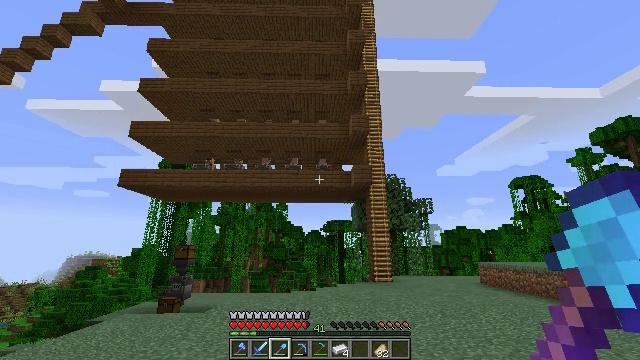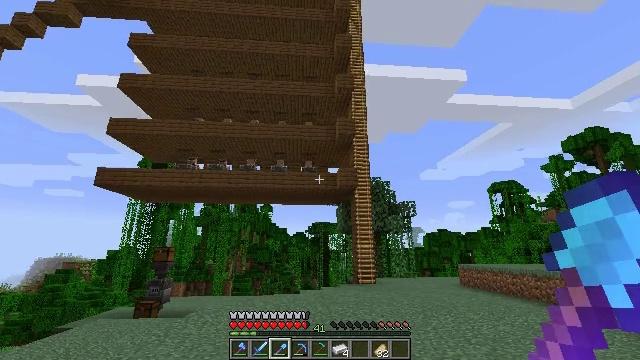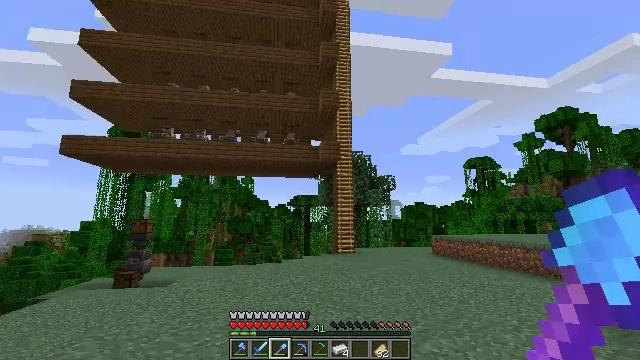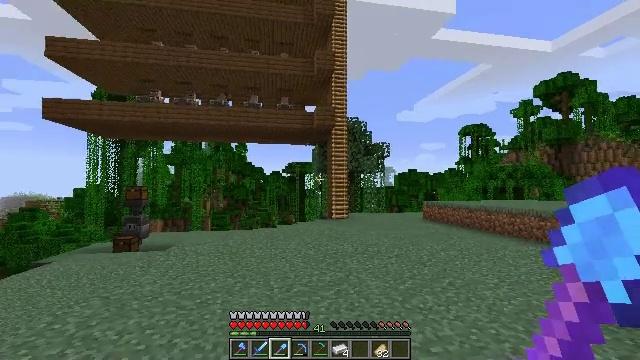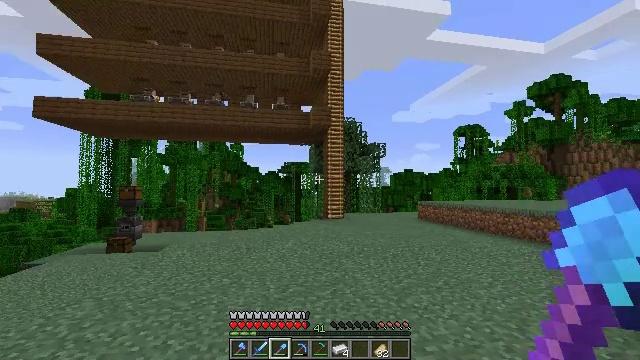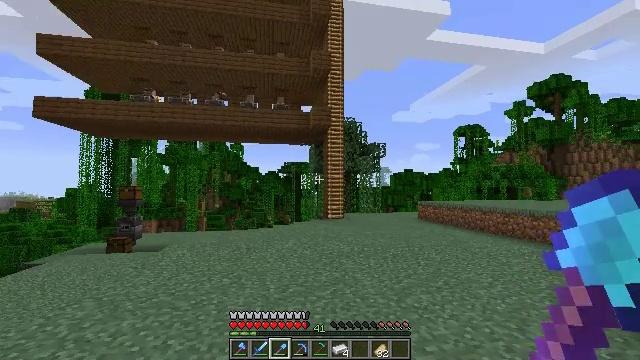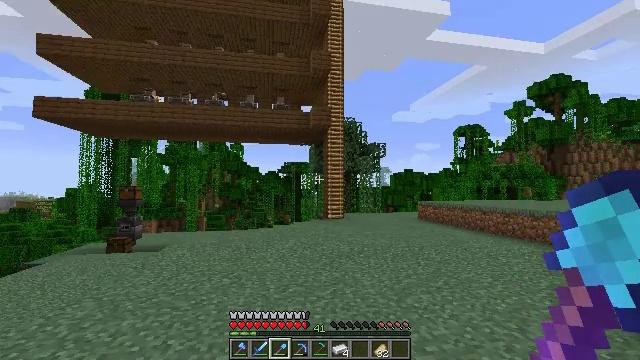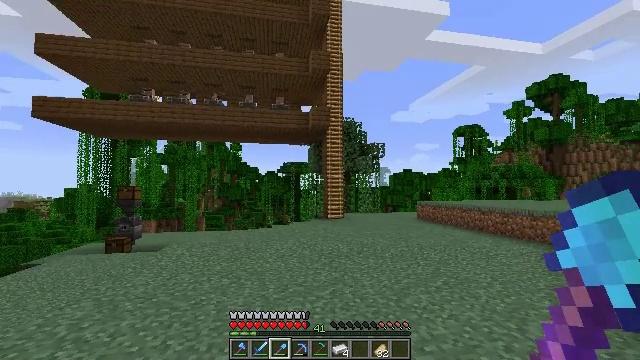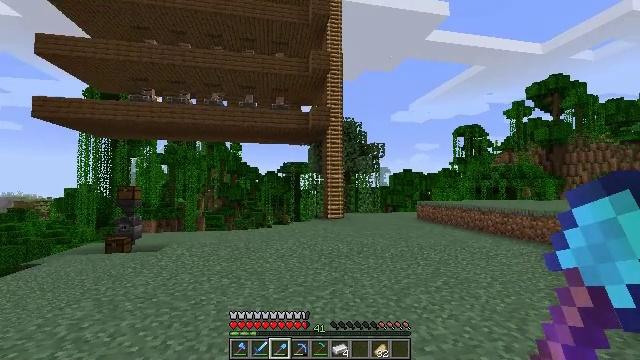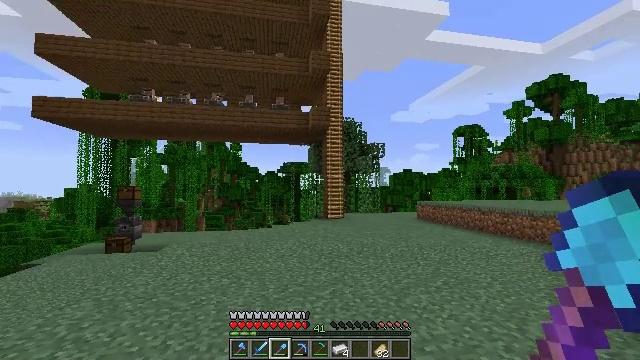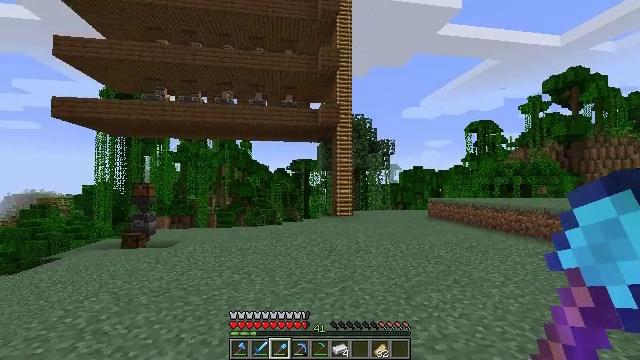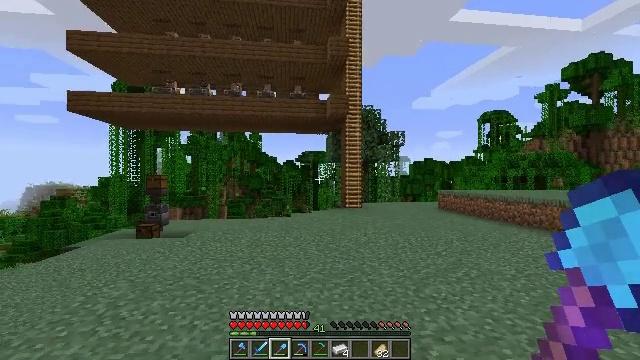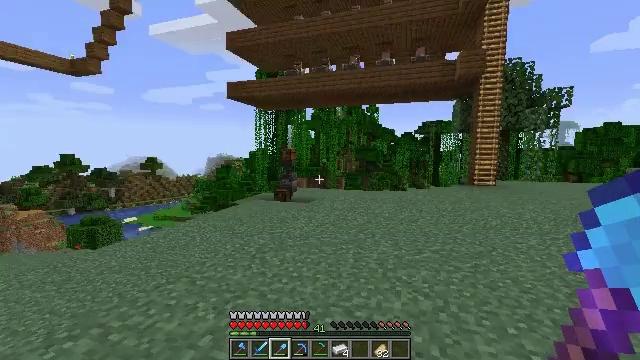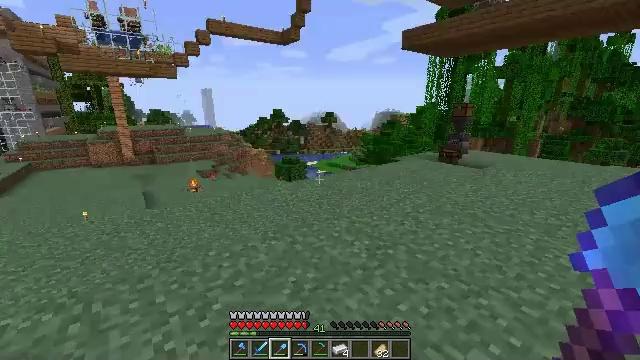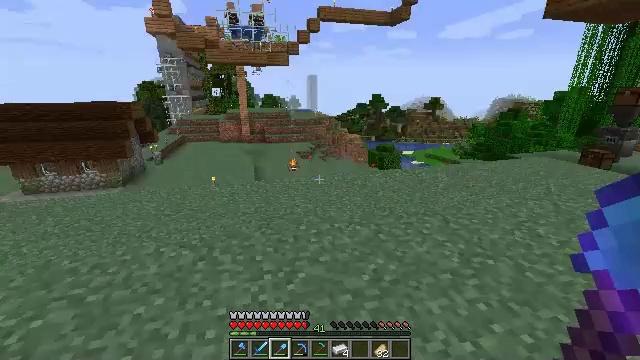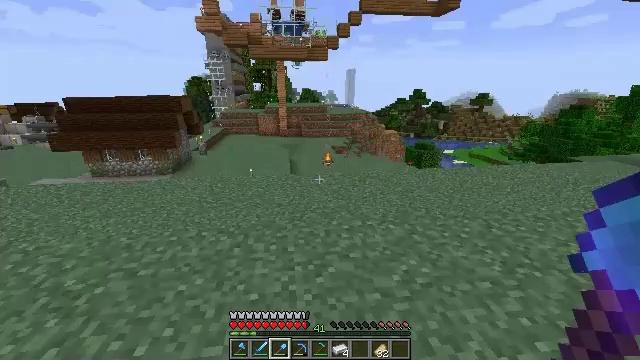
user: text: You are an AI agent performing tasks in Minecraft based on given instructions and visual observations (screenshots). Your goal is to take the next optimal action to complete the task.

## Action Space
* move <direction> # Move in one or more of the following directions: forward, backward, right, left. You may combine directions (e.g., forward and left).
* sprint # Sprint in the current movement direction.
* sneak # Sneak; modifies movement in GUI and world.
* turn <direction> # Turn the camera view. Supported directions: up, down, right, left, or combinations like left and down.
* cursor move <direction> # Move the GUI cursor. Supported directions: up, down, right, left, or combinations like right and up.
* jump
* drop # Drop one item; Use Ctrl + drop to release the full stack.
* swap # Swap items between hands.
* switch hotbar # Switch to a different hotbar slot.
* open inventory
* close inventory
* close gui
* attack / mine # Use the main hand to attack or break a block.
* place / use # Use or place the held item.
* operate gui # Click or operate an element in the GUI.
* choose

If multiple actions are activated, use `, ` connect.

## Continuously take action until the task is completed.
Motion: motion action
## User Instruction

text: Take dried kelp to craft a dried kelp block.
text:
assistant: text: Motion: turn right
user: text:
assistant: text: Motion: turn right and down
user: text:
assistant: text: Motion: turn right and down
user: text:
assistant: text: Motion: no_op
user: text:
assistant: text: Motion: no_op
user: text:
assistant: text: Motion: no_op
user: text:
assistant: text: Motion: no_op
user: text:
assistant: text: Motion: no_op
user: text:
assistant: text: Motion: no_op
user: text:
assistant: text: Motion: turn left
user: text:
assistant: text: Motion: turn left and down
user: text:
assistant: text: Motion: turn left and down
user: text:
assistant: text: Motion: turn left and down
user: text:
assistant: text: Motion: turn left and down
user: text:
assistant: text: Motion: turn left and down
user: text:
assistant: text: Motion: move forward
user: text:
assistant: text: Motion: move forward, turn left and up
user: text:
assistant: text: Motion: move forward, turn left
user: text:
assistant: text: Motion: move forward, turn left
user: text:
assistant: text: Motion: move forward, turn right
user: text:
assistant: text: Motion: move forward, turn right
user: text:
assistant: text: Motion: move forward, sprint, turn right
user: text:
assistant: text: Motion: move forward, sprint
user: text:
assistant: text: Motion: move forward, sprint, turn right
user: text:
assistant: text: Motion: move forward, sprint, turn right and up
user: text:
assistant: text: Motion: move forward, turn right
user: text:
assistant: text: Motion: move forward, sprint, turn right
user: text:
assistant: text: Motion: move forward, sprint, turn right
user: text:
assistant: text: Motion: move forward, sprint
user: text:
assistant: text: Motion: move forward